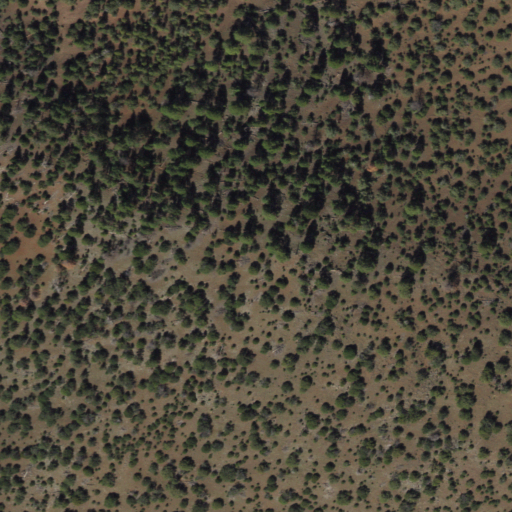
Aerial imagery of mountain in Arizona named Jaycox Mountain containing only evergreen forest